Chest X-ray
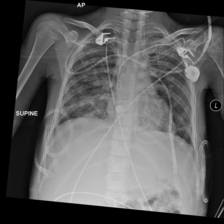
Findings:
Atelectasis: negative
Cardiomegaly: negative
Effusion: positive
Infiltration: negative
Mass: negative
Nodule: negative
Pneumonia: negative
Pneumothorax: positive
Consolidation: negative
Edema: negative
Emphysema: negative
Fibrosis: negative
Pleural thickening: negative
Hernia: negative